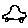
Label: car